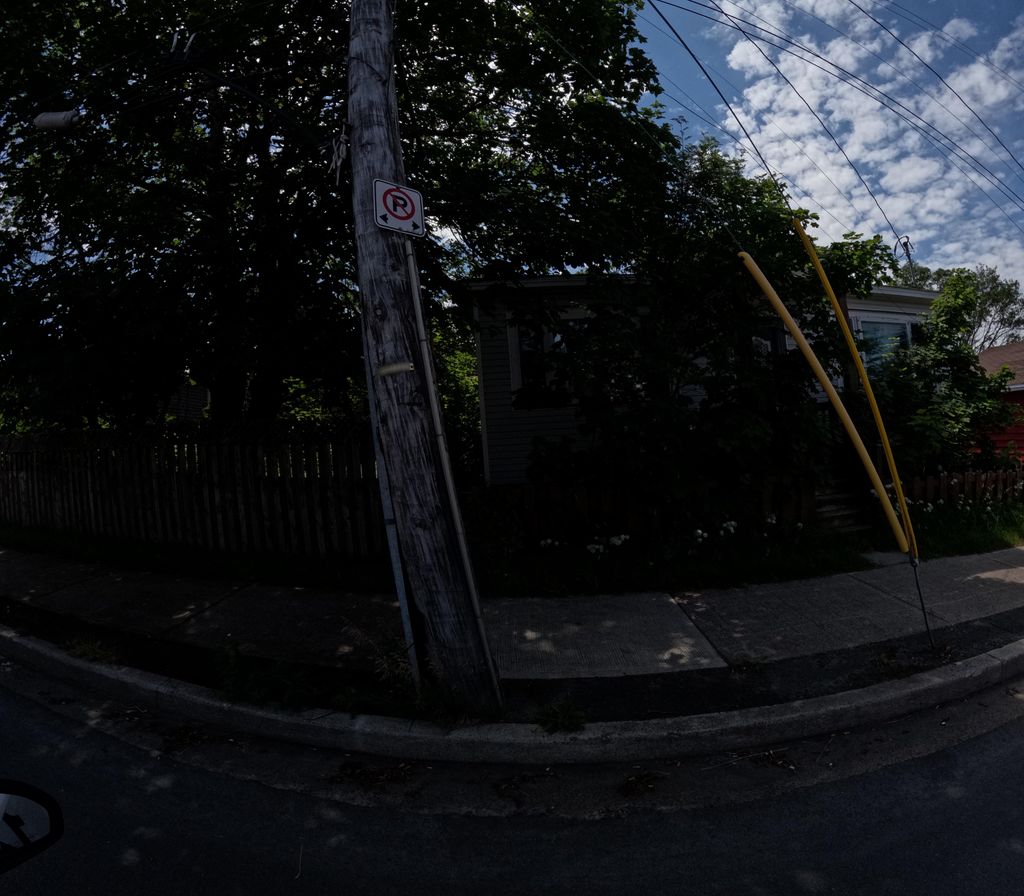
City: st_johns